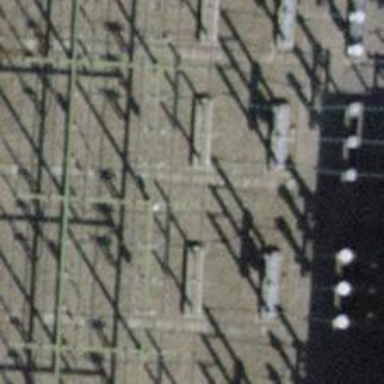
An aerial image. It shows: Insulator used in power equipment.